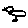
Label: bird